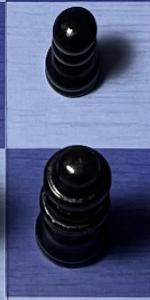
Label: Queen_Black